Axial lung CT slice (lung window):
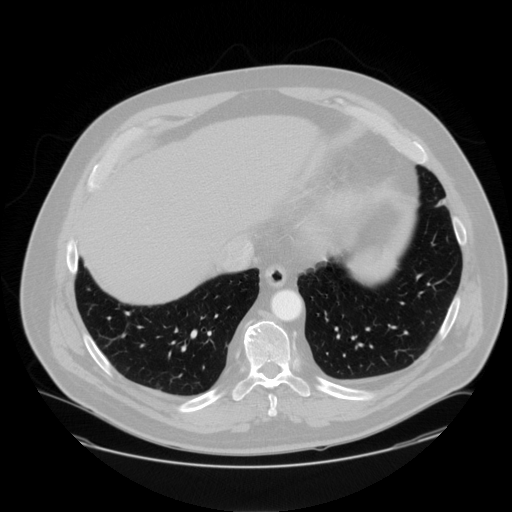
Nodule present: no